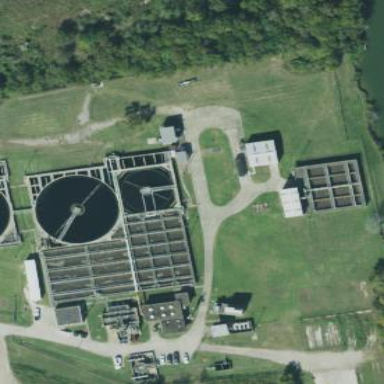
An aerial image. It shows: Wastewater plant.